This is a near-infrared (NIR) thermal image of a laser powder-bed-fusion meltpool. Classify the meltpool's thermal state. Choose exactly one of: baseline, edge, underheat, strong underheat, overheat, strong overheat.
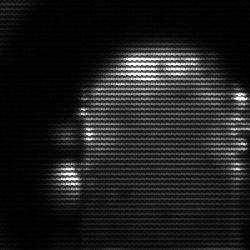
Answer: baseline